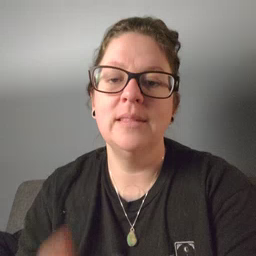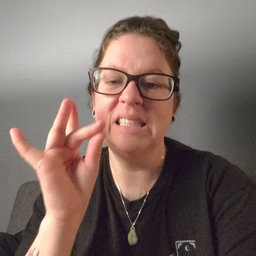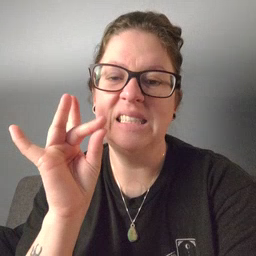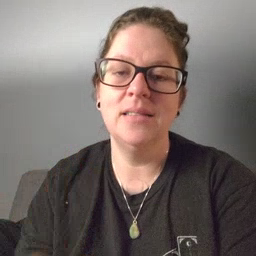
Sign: sticky